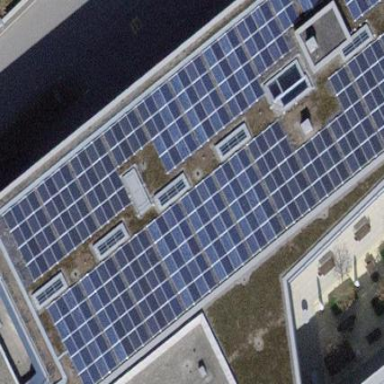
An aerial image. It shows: Solar power generator with photovoltaic panels.